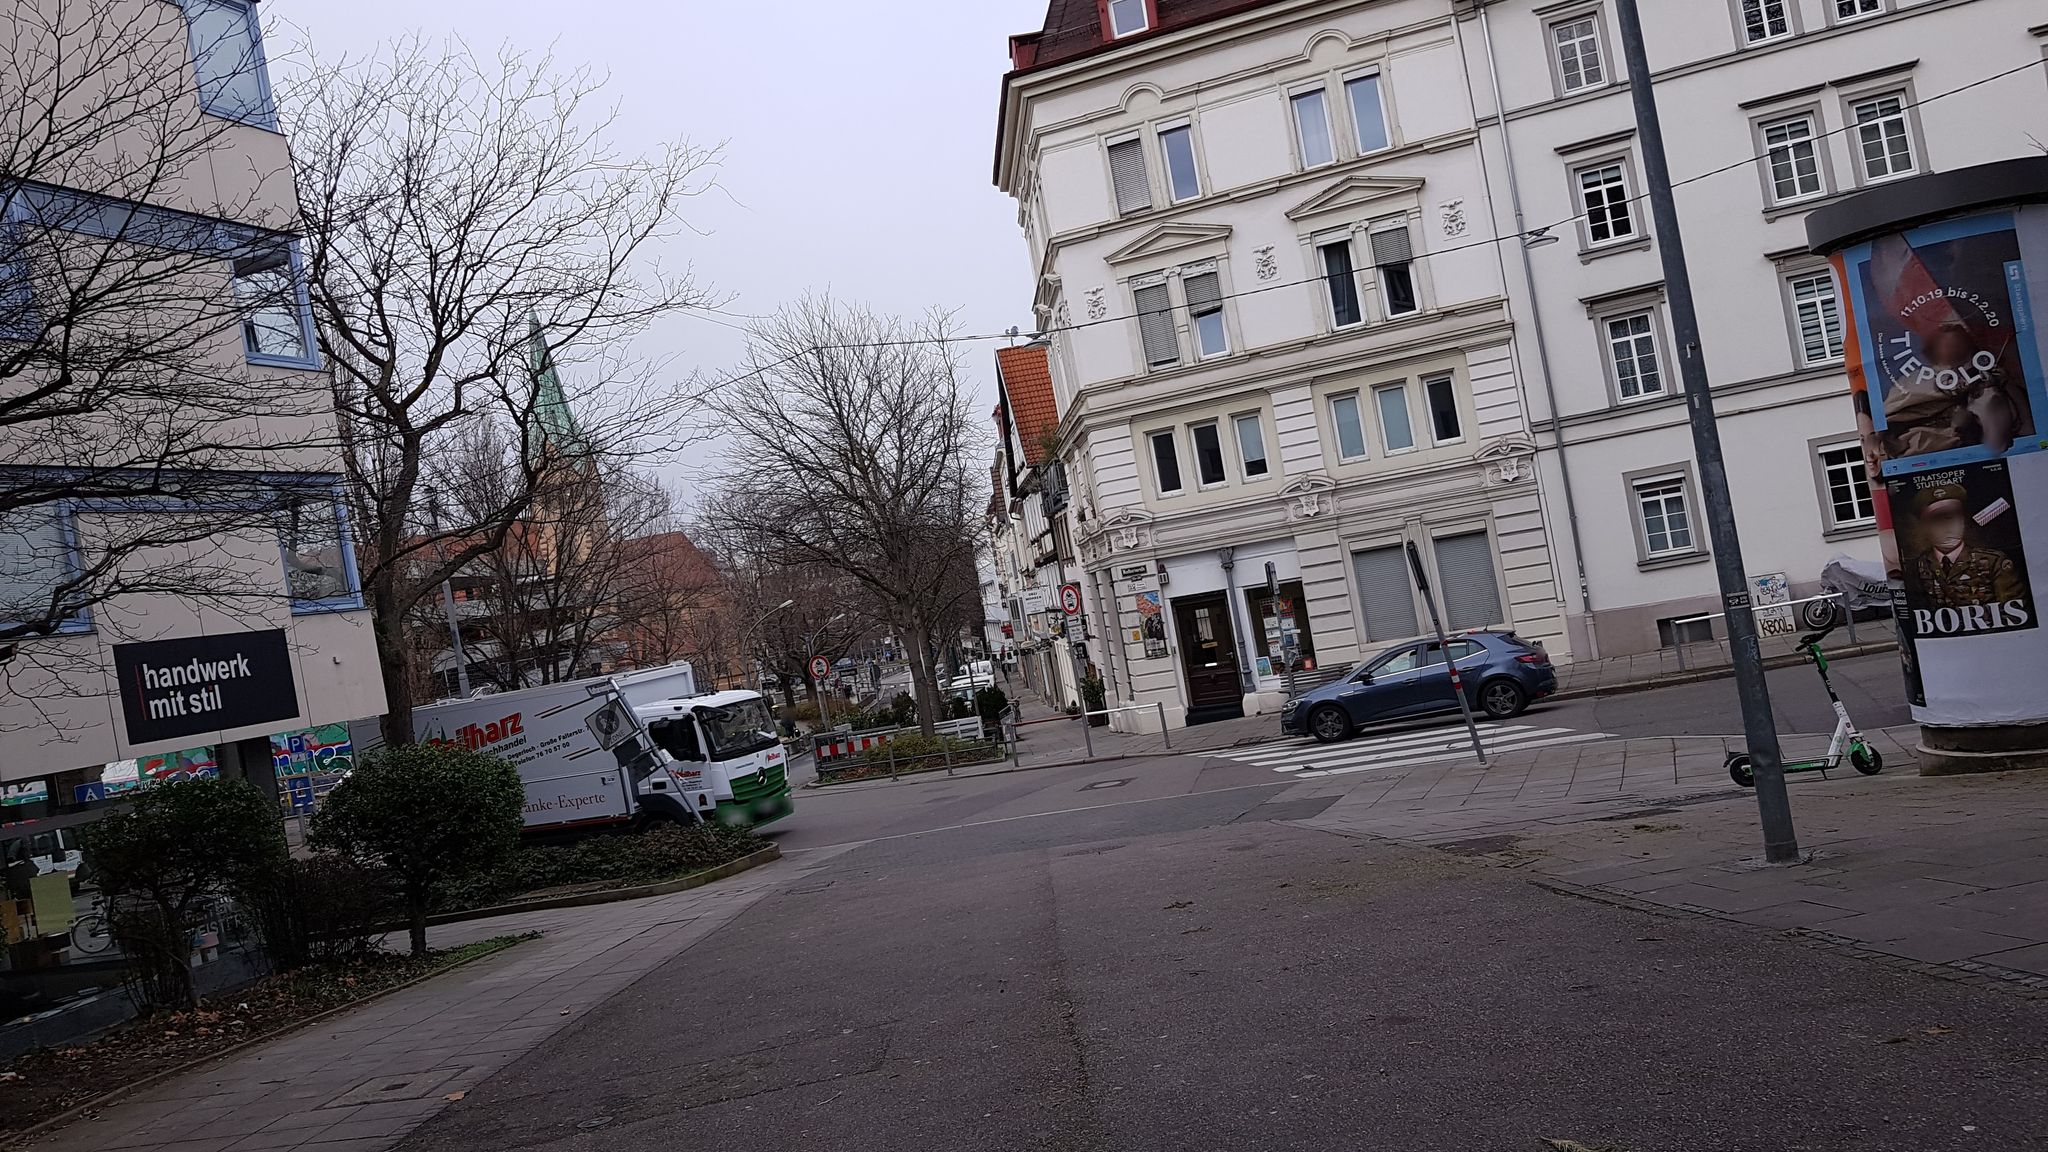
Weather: clear
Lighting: day
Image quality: good
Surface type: walking surface
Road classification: footway, pedestrian, steps
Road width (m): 4
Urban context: urban centre
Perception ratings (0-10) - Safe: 3.87, Lively: 8.43, Beautiful: 5.89, Boring: 4.07, Depressing: 1.99, Wealthy: 7.18